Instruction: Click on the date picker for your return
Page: home
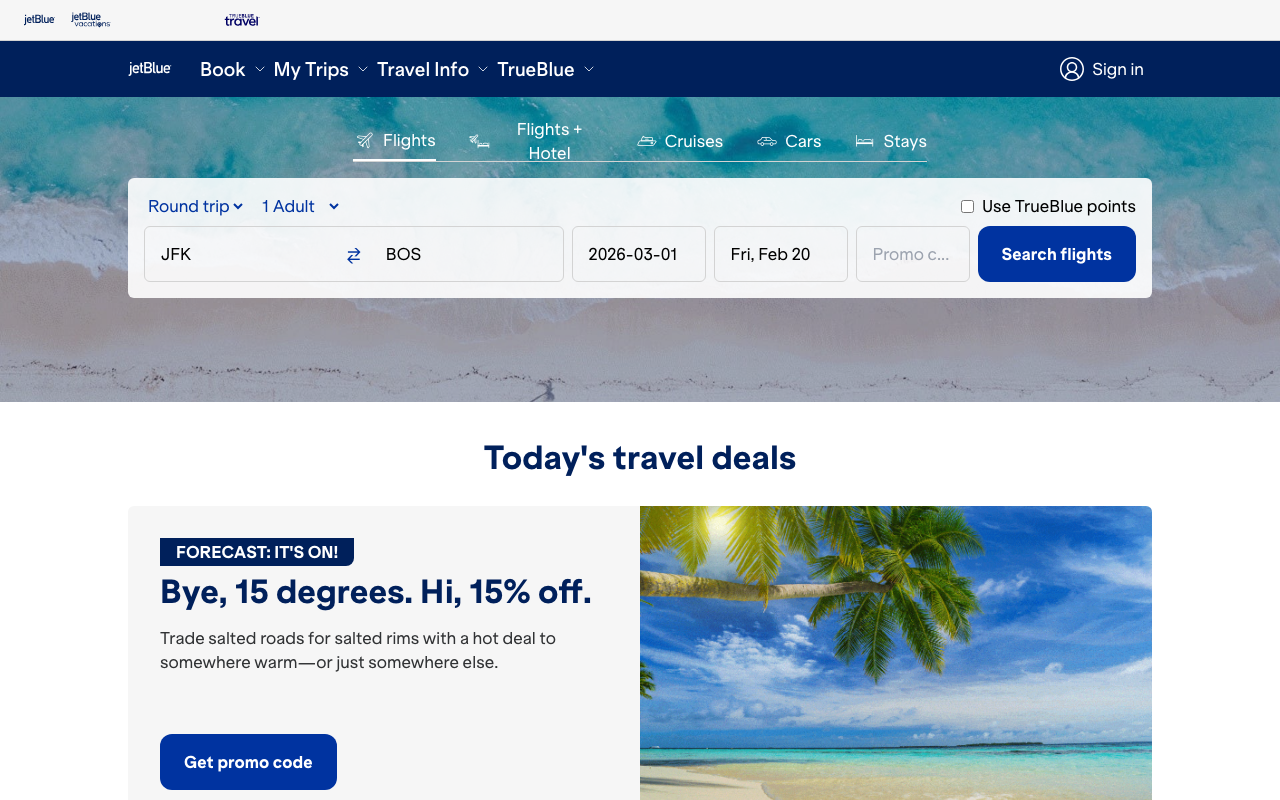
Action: click